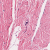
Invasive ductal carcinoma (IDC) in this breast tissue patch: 0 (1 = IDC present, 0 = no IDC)